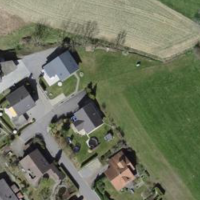
EUNIS habitat code: 55
Species observed at this site:
Pseudochorthippus parallelus
Chorthippus biguttulus